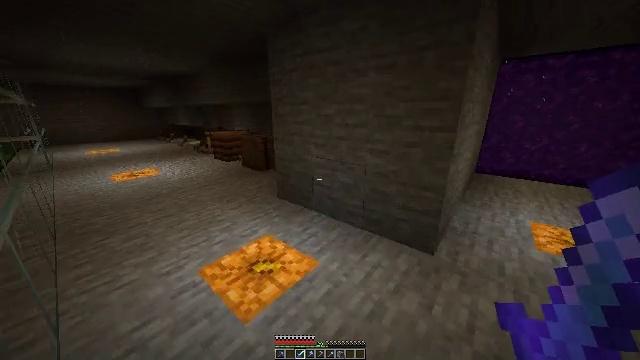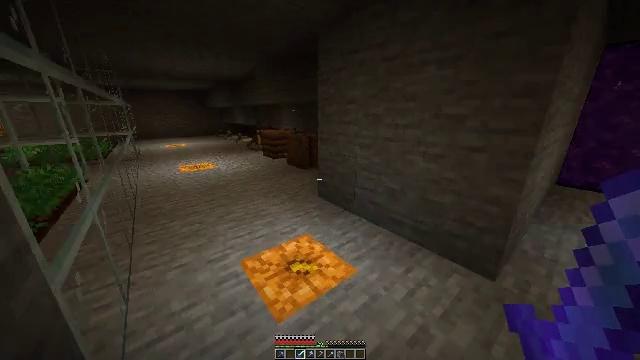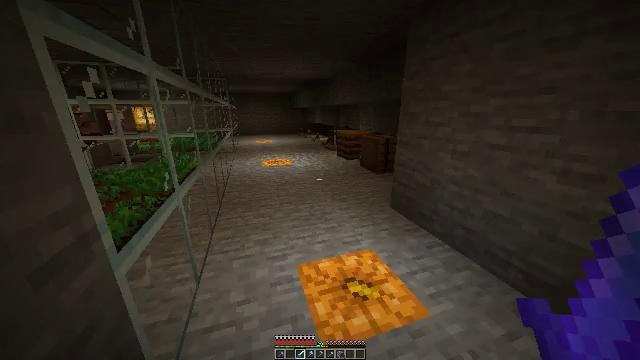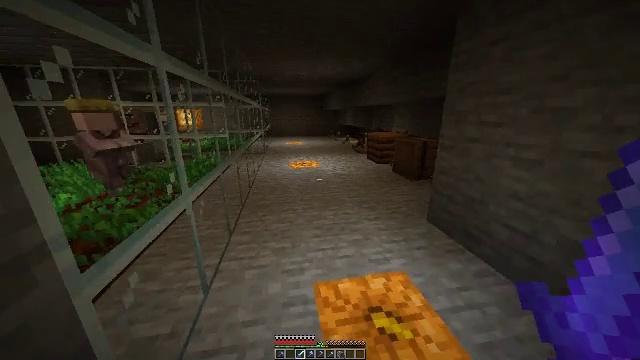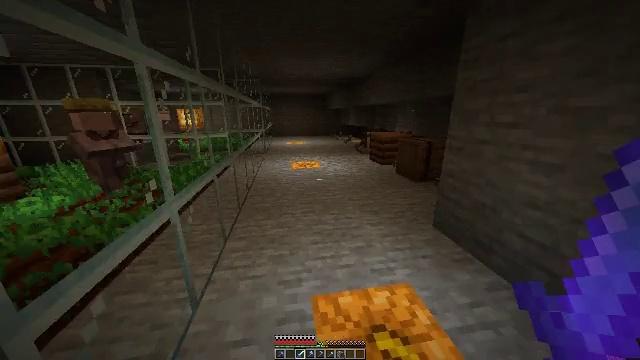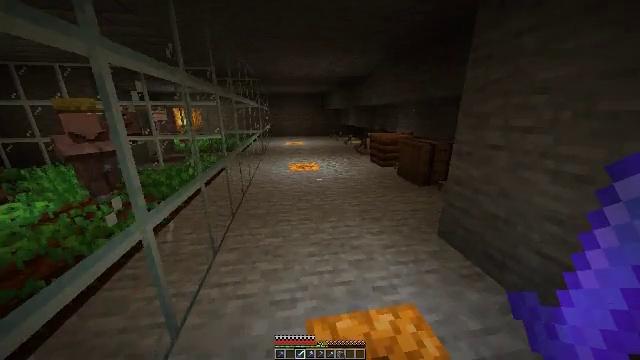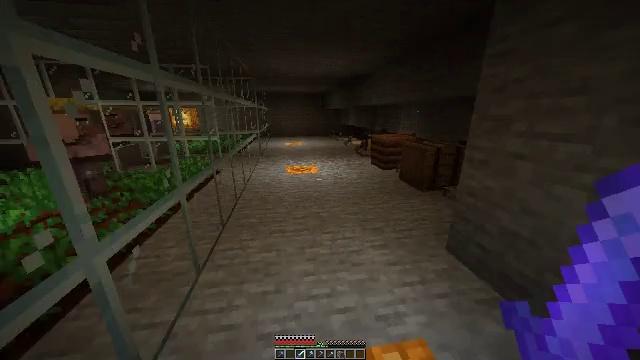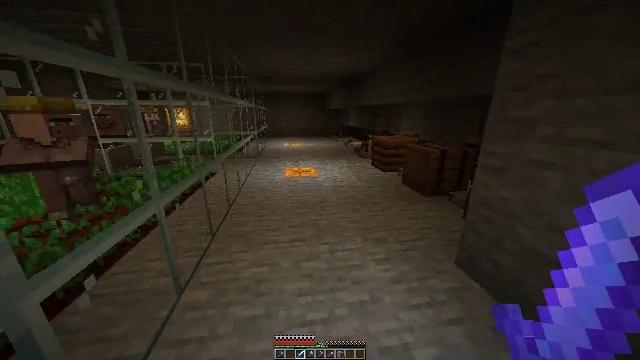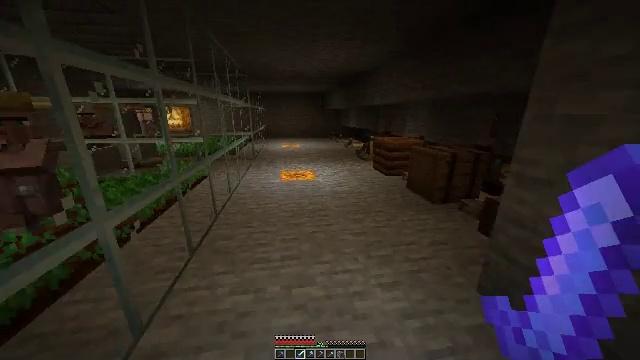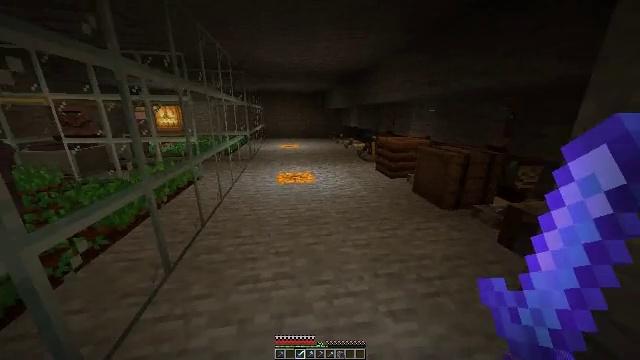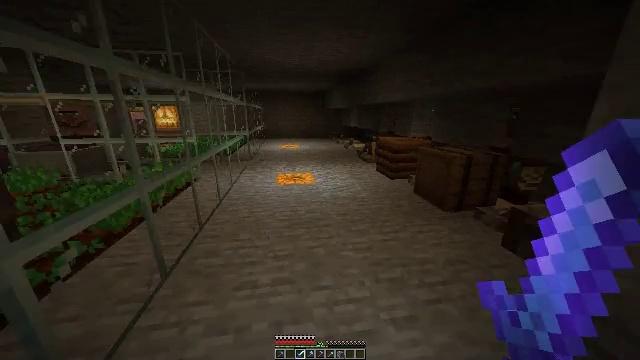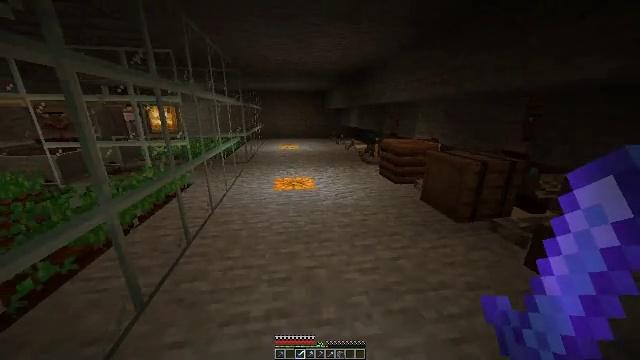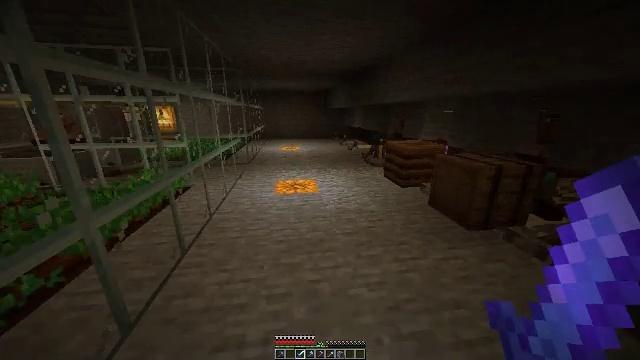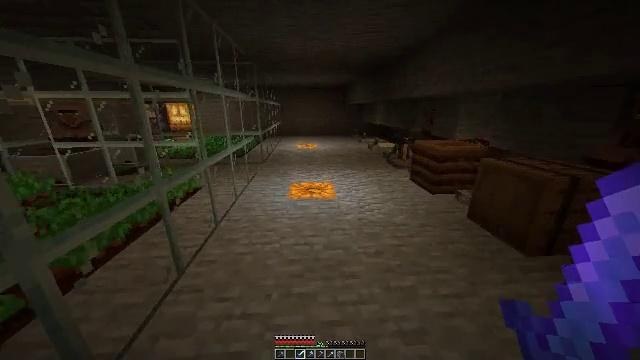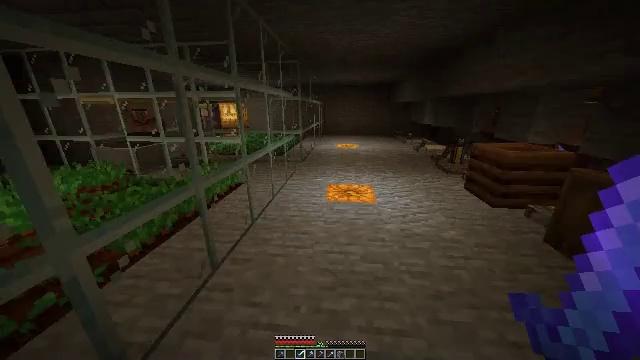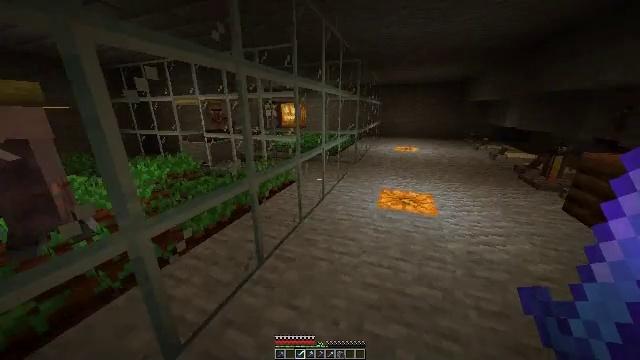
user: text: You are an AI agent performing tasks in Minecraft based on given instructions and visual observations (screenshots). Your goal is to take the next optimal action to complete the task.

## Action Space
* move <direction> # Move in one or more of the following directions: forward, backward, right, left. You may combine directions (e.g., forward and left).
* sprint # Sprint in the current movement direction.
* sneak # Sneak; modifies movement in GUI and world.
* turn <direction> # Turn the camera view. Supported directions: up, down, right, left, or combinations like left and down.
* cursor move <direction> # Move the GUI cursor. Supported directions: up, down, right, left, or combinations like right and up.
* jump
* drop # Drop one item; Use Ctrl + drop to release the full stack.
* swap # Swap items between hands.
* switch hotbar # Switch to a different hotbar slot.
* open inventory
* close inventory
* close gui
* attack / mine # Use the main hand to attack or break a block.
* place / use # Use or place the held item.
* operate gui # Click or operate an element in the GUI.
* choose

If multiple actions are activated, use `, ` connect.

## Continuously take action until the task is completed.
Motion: motion action
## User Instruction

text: Remove and gather vines.
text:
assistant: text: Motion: move forward, turn left
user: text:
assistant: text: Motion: move forward, turn left
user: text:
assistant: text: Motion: move forward, turn left
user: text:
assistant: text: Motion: move forward
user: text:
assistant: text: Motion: move forward
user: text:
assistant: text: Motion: move forward
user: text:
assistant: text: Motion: move forward
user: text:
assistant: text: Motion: move forward
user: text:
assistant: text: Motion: move forward
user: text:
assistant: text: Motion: move forward
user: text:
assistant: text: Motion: move forward
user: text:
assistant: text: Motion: move forward
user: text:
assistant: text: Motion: move forward, turn left and down
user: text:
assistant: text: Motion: move forward, turn left
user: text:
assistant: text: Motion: move forward, turn left
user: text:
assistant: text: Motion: move forward, turn left
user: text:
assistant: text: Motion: move forward, turn left
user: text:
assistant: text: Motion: move forward and move right
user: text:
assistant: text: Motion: move forward and move right
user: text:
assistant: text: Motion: move forward and move right, turn left
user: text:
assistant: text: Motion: move right, turn left
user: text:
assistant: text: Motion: move right, turn left
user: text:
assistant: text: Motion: move right, turn left
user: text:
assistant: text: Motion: move forward and move right, turn left
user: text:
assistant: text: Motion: move forward and move right, turn left
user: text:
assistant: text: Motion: move forward and move right, turn left
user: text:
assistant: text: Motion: move forward and move right, turn left
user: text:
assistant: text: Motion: move forward and move right, turn left
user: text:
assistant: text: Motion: move forward and move right
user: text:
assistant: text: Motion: move forward and move right, turn left